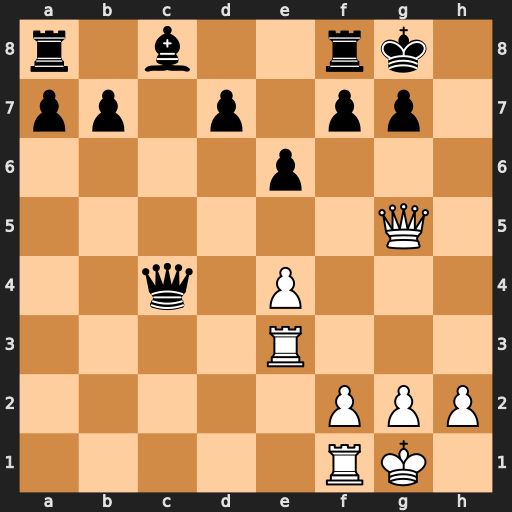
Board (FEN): r1b2rk1/pp1p1pp1/4p3/6Q1/2q1P3/4R3/5PPP/5RK1
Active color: w
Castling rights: -
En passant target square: -
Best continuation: Rg3 Qd4 e5 Qxe5 Qxe5